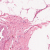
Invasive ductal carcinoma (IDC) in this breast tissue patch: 0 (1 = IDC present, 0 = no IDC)